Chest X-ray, PA view. Patient: 38 years old, sex F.
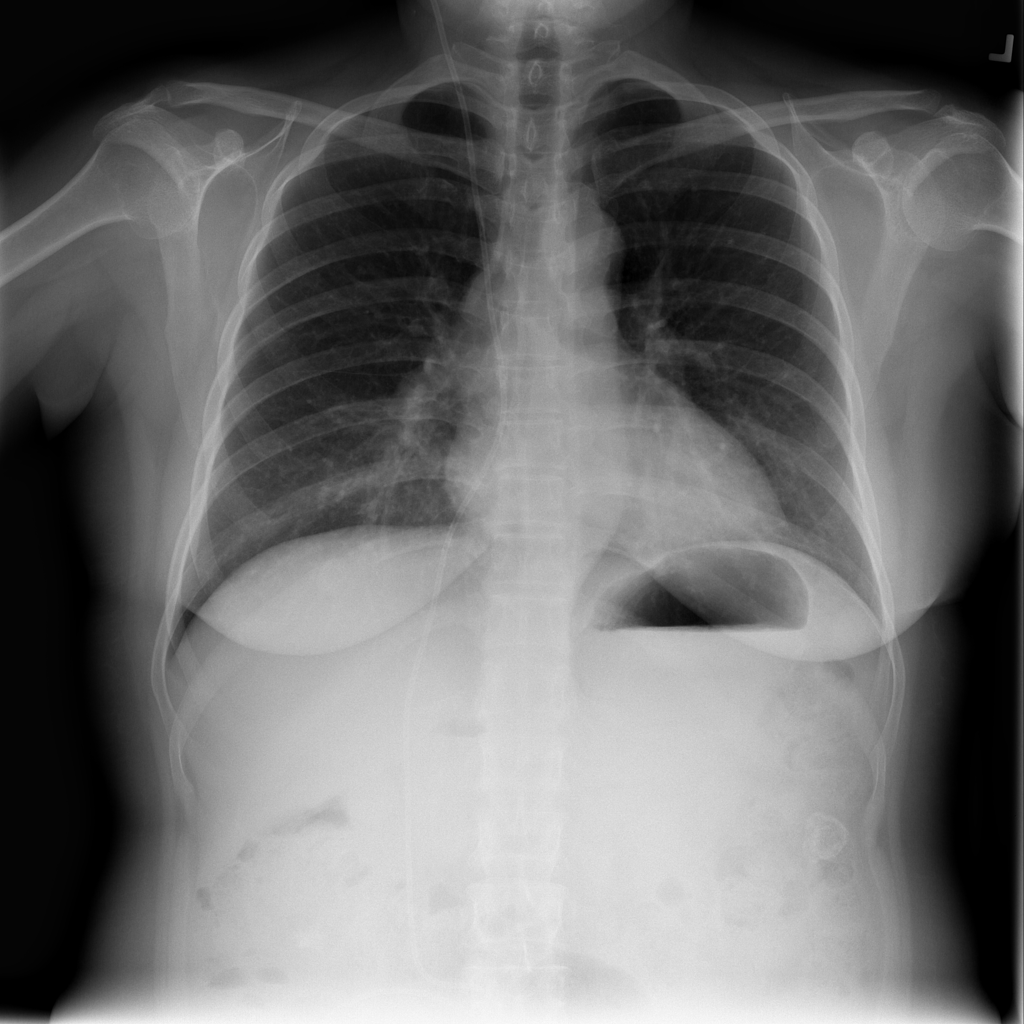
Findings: No Finding